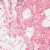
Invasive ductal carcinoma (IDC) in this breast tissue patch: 0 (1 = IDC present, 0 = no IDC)